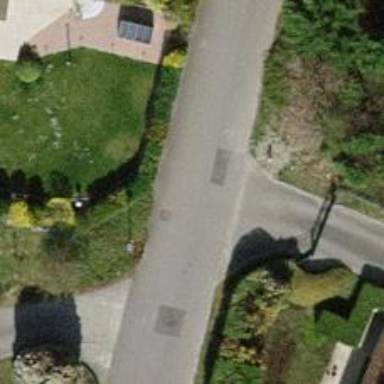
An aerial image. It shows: Asphalt road in residential area.